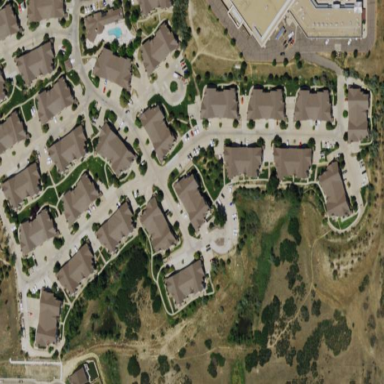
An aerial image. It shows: Residential area with apartments.